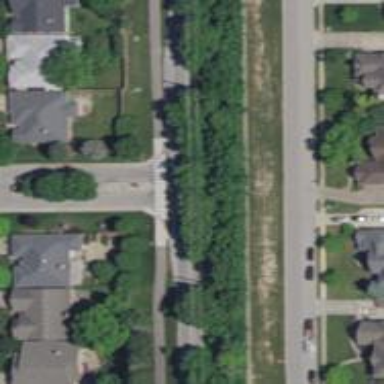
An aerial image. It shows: Footway with separate sidewalk.